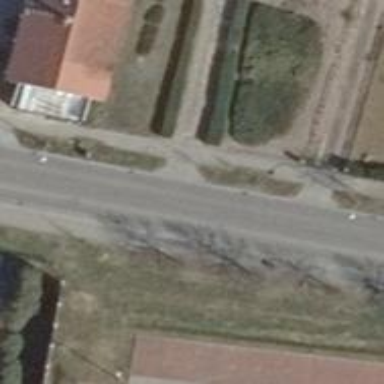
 featuring separate sidewalks and separate cycleway."